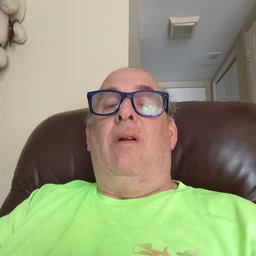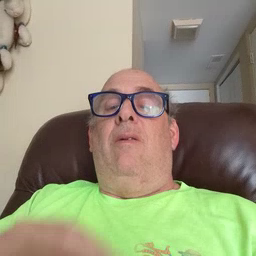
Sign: food